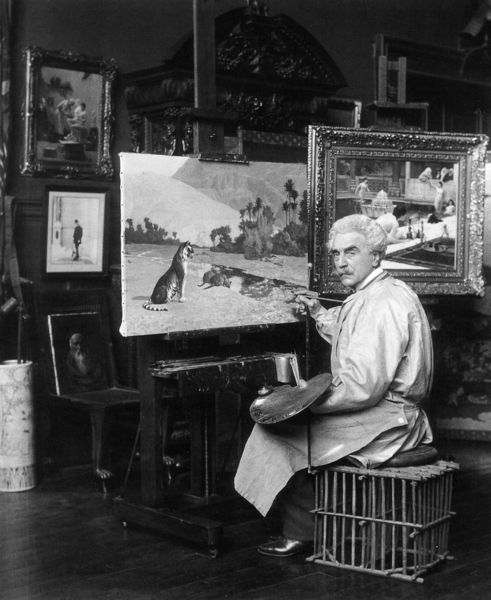
Titel: Der Durst - Tigerin und ihre Kleinen
Künstler: Jean-Léon Gérôme
Institution: Cliché Dornac
Schlagwörter: gemälde, mann, malerei, rahmen, bilder, moderne, hocker, atelier, maler, galerie, foto, fotografie, künstler, palette, staffel, malereo, selbstportait, atelie, selbsporträt